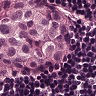
Metastatic tissue present: yes